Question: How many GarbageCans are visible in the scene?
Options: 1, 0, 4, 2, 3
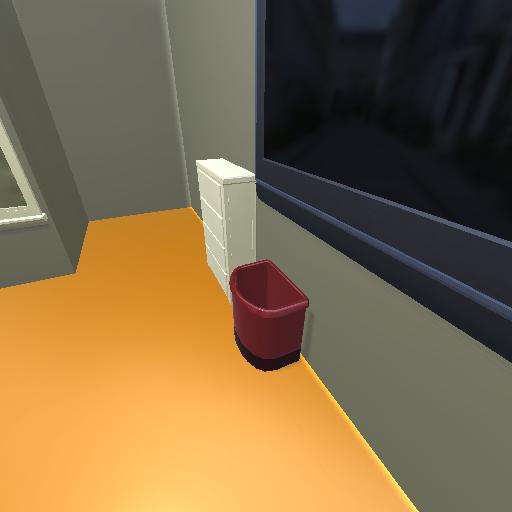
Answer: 1